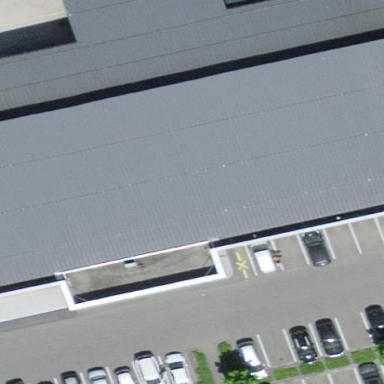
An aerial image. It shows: Supermarket building.